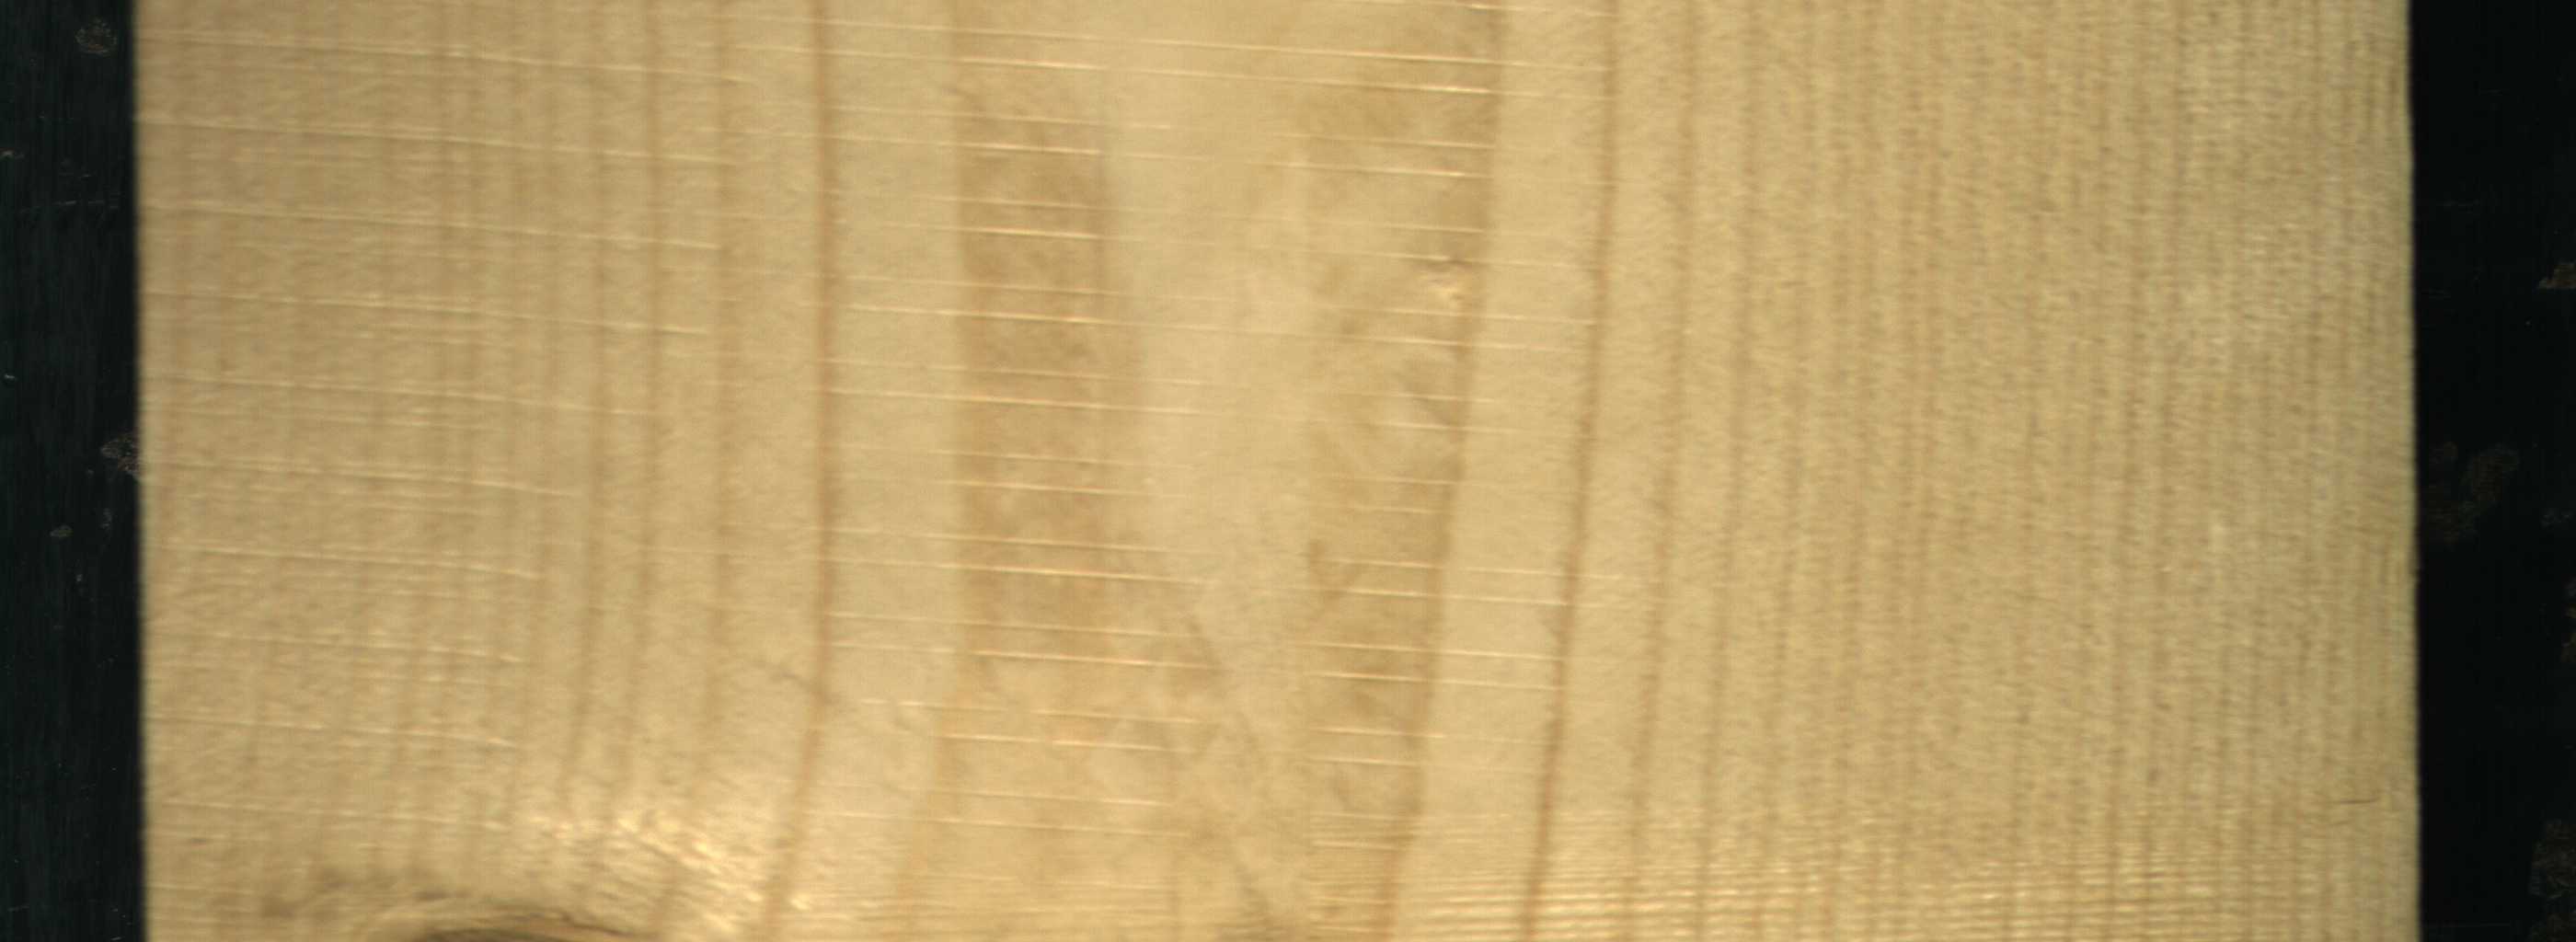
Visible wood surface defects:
Live_Knot